Field crop: maize
Growth stage: 2
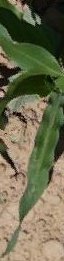
Species: maize